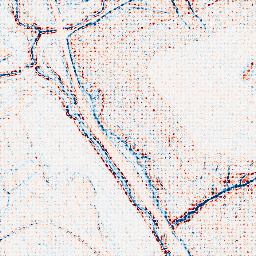
Category: edge_preserving
Decomposition family: bilateral
Decomposition parameters: d: 5
sigma_color: 25
sigma_space: 50
Upsampling method: sinc_blackman
Upsampling parameters: scale: 8
kernel_size: 8
Upsampling scale: 8